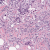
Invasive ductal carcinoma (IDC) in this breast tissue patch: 1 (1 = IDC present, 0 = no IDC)